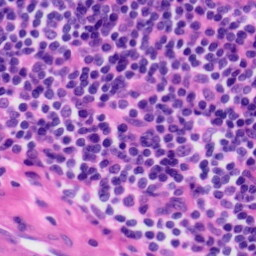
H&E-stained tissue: Tonsil